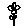
Label: flower